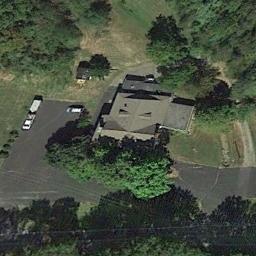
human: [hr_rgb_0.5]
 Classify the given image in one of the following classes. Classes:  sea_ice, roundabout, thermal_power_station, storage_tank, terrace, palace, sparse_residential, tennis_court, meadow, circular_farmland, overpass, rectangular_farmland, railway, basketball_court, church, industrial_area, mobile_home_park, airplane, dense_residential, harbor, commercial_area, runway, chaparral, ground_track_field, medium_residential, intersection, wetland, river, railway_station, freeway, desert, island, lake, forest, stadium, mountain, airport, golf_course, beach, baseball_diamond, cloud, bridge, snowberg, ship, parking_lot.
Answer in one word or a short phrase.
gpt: sparse_residential